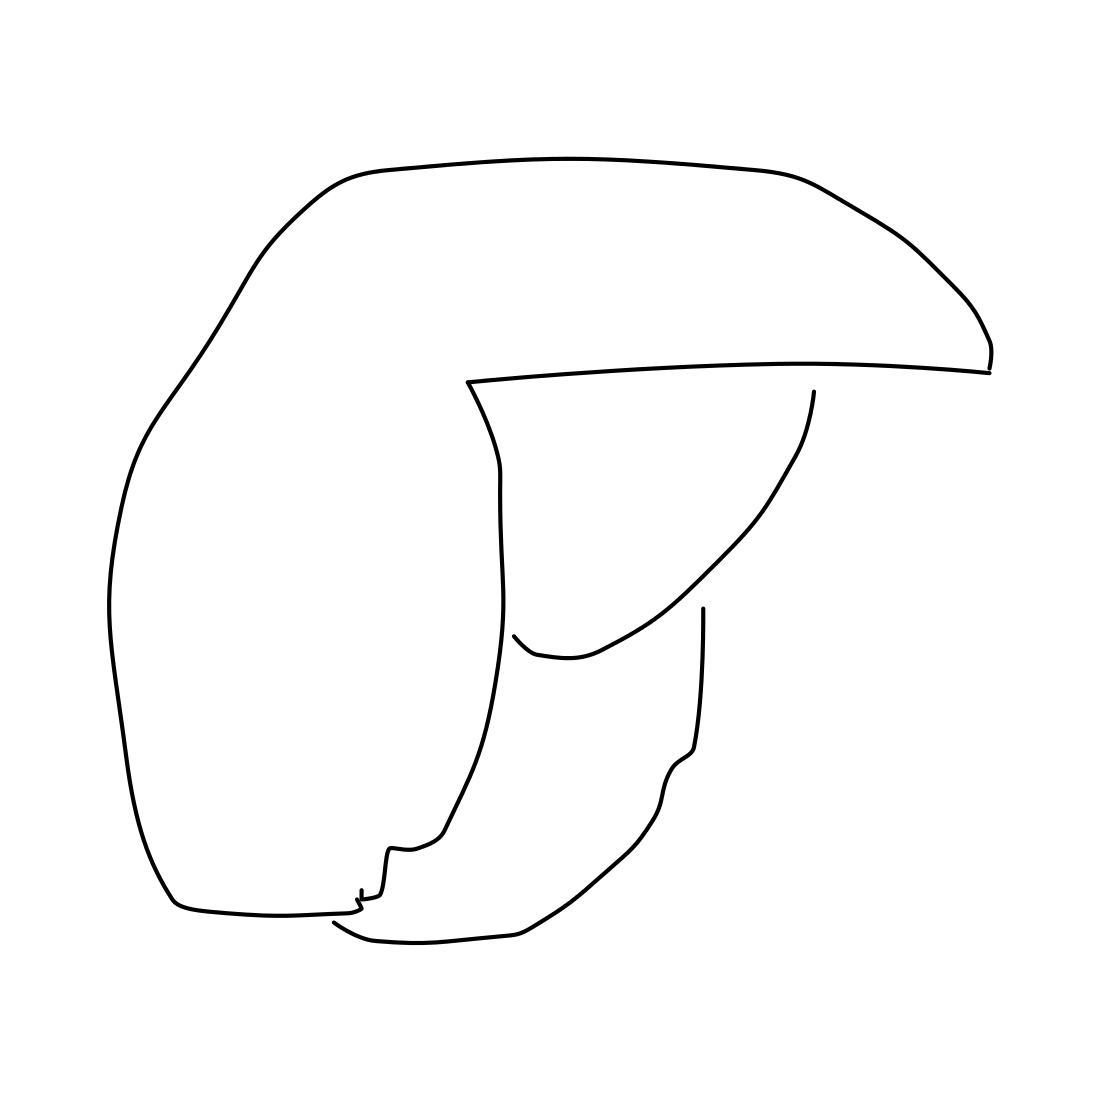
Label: helmet